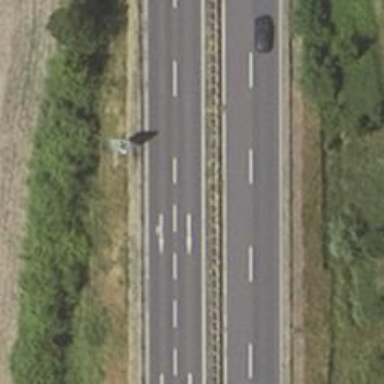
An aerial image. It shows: Asphalt motorway of trunk classification.